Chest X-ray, PA view. Patient: 44 years old, sex F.
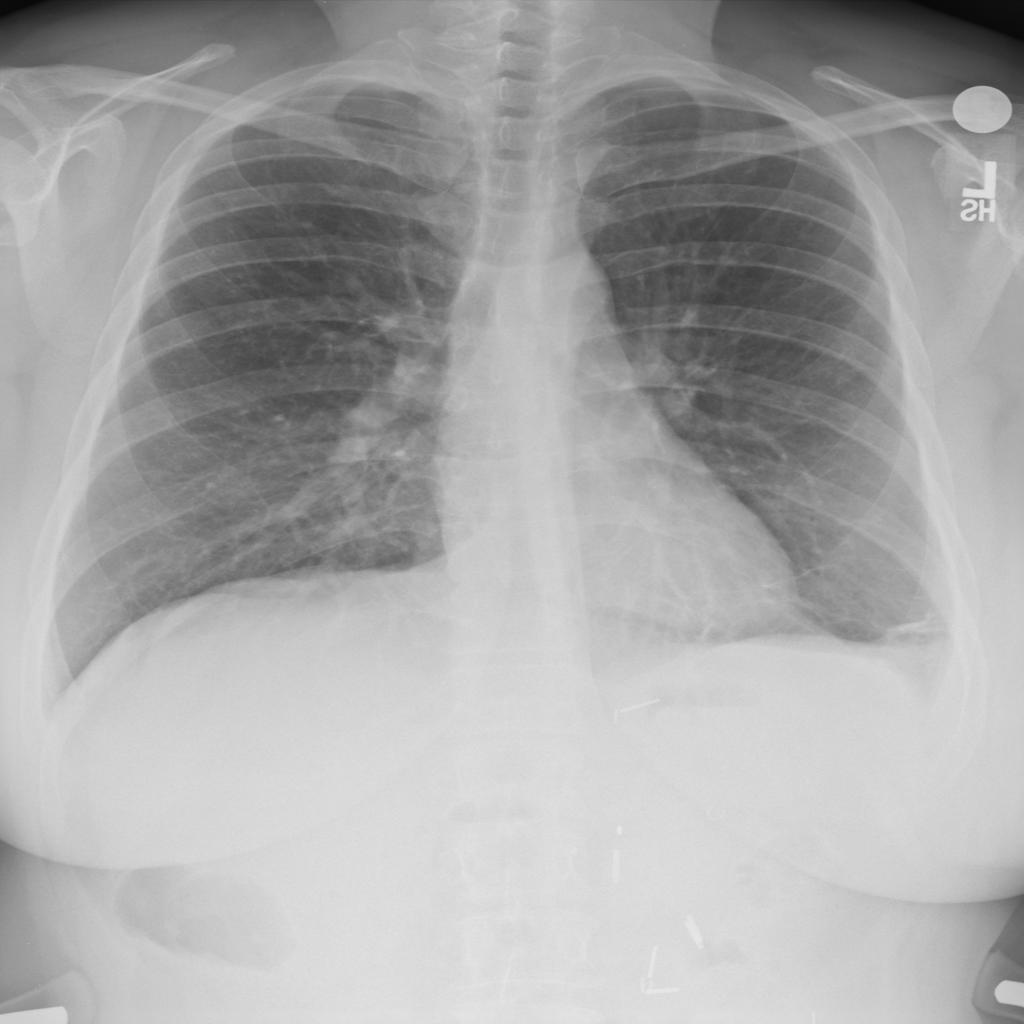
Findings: Atelectasis